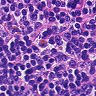
Metastatic tissue present: no